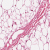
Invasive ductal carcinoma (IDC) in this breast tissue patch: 0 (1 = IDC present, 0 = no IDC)